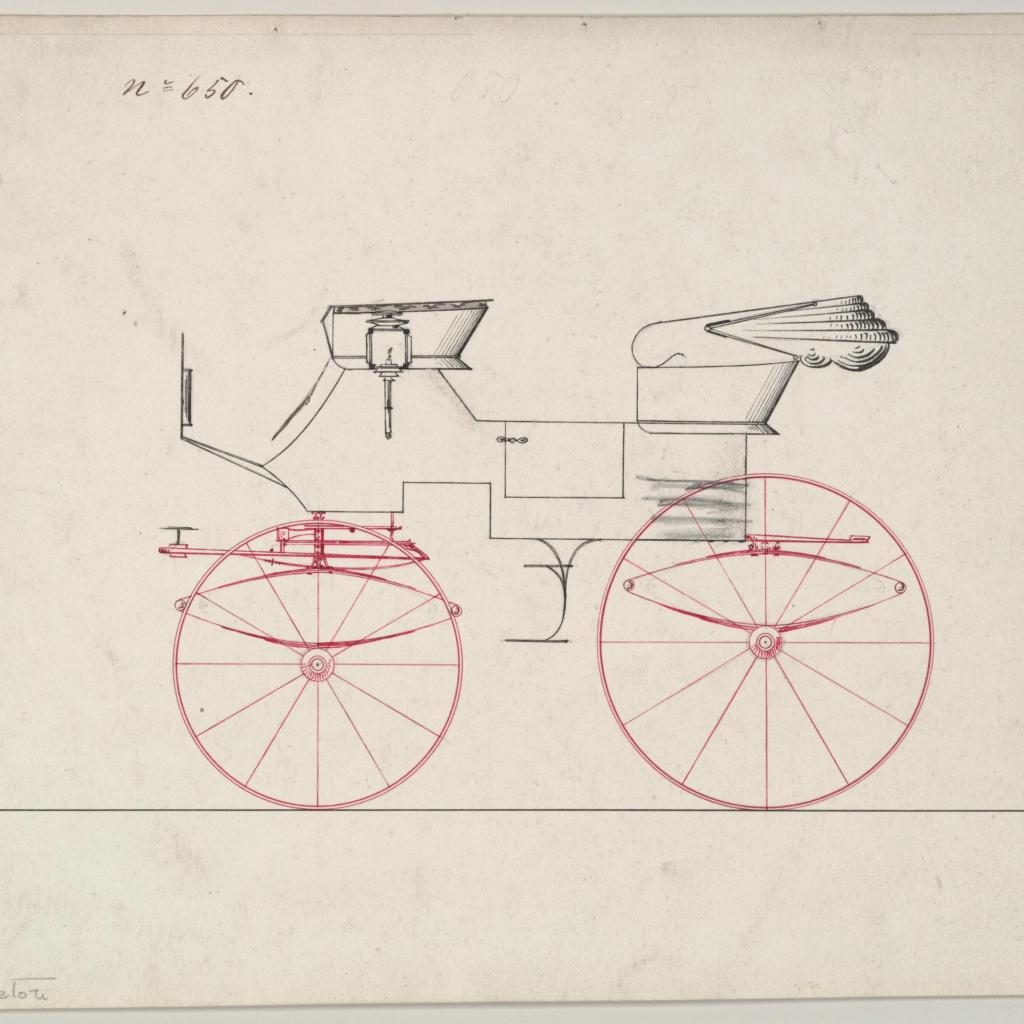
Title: Design for Phaeton, no. 650
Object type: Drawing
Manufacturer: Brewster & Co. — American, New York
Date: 1850–74
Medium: Graphite, pen and black and red ink
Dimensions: sheet: 6 3/8 x 8 1/2 in. (16.2 x 21.6 cm)
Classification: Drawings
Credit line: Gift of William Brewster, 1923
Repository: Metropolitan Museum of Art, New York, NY